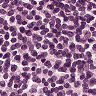
Metastatic tissue present: no